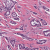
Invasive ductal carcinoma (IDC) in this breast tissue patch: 1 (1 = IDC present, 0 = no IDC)